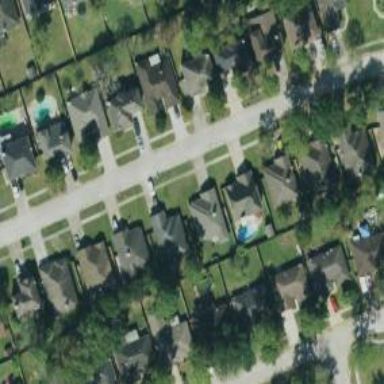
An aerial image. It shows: Residential road with separate sidewalk.